Question: Its possible add buttons in toolstrip on left and right side, as image below show.
I try add css style but its not possible add style on image div.
PS. I create that effect using firebug.

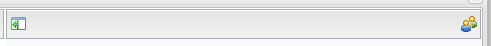
Answer: Use a <URL>.
'''
ToolStrip toolStrip = new ToolStrip();
...
toolStrip.setMembers(leftBtn1, leftBtn2, new LayoutSpacer(), rightBtn1, rightBtn2);
'''
That will align first two buttons to left and other two buttons to right.